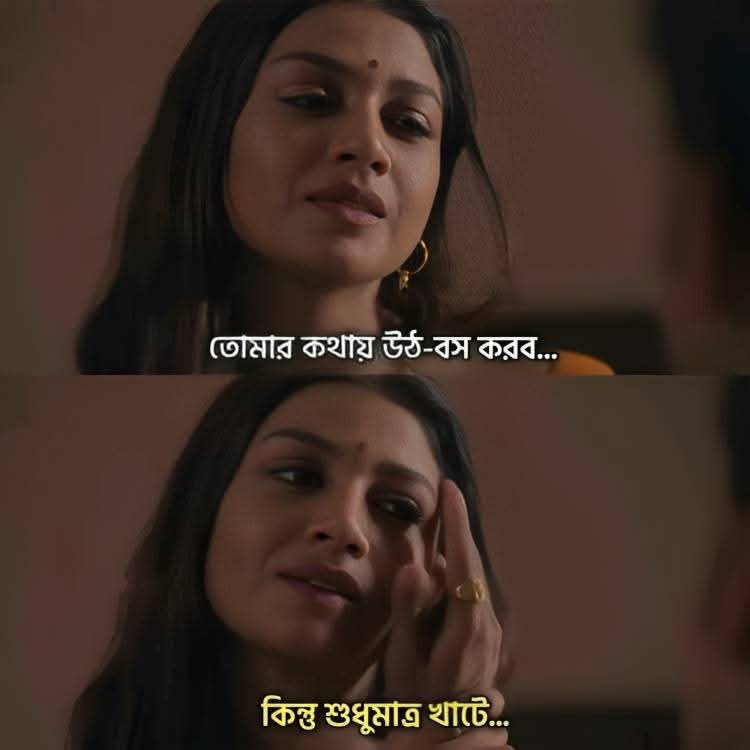
Text: তোমার কথায় উঠ-বস করব...
কিন্তু শুধুমাত্র খাটে...
Label: Non Hate